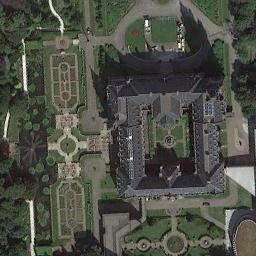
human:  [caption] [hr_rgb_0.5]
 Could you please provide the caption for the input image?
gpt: The dark gray palace has some towers, A courtyard and a big park .

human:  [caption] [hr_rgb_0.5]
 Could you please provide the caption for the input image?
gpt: There are many round lawns near the palace .

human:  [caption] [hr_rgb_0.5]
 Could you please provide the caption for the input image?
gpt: The grass is around the palace .

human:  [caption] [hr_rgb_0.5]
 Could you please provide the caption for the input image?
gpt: The palace is on the grass next to some trees .

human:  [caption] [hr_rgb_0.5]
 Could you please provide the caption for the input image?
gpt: There are some green lawns and trees beside the black palace .